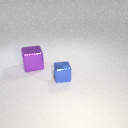
small blue metal cube in front of large purple metal cube